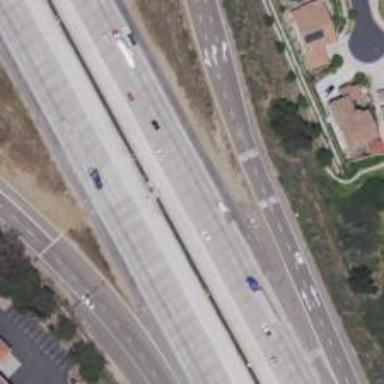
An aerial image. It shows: Motorway.